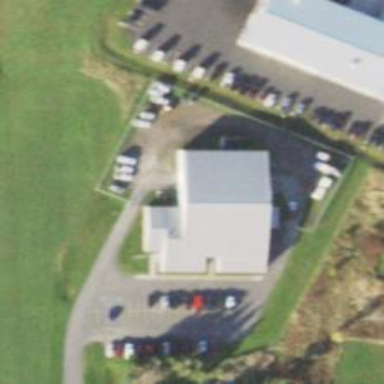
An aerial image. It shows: Building.